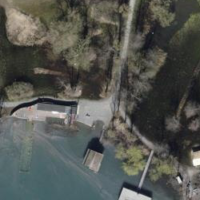
EUNIS habitat code: 16
Species observed at this site:
Galium palustre
Prunus padus
Filipendula ulmaria